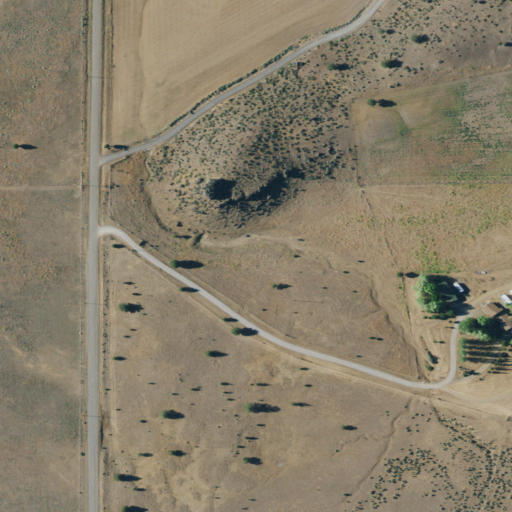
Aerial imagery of mountain in California named The Hat containing grassland, shrub, and open development